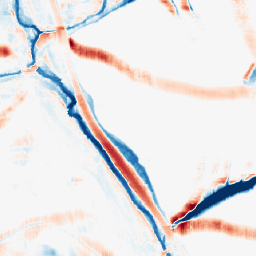
Category: morphological
Decomposition family: morphological_square
Decomposition parameters: operation: average
size: 20
Upsampling method: area
Upsampling parameters: scale: 2
Upsampling scale: 2